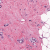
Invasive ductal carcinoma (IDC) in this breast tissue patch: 0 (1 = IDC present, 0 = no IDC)